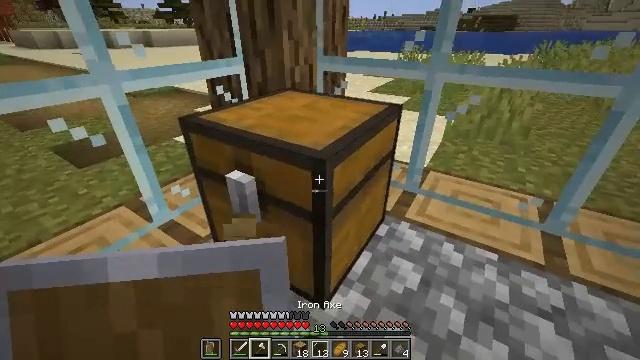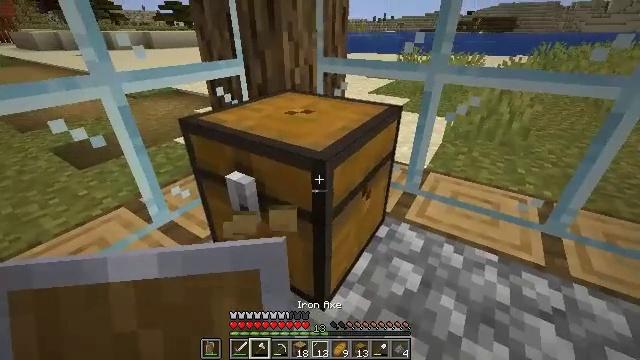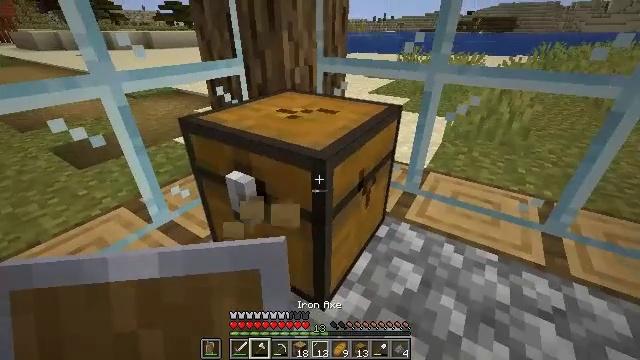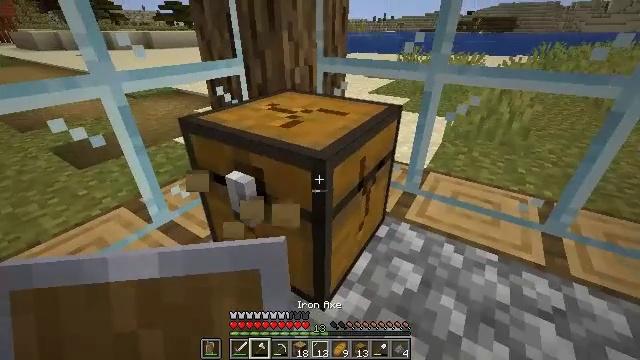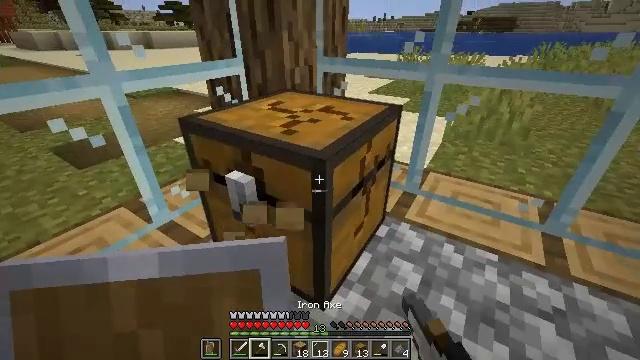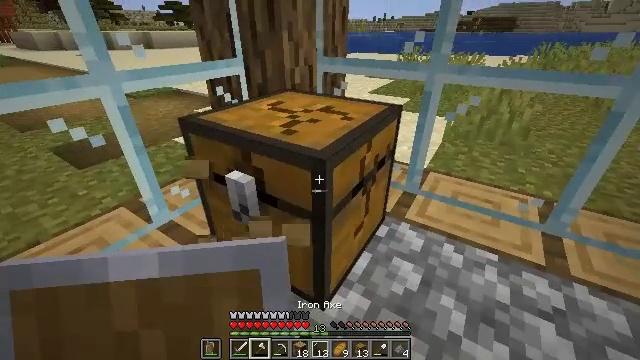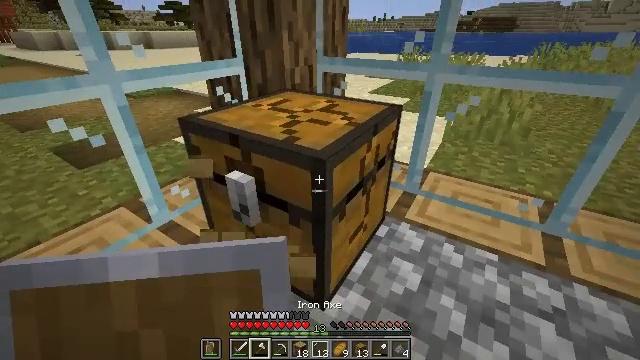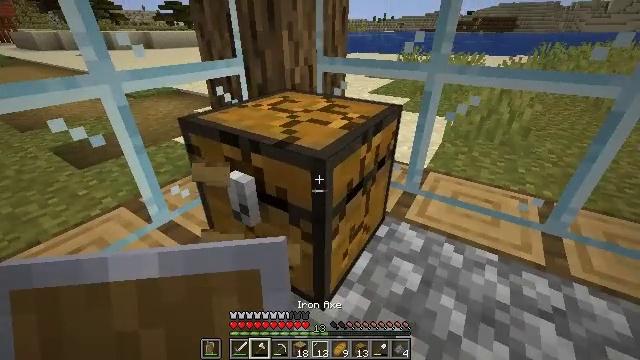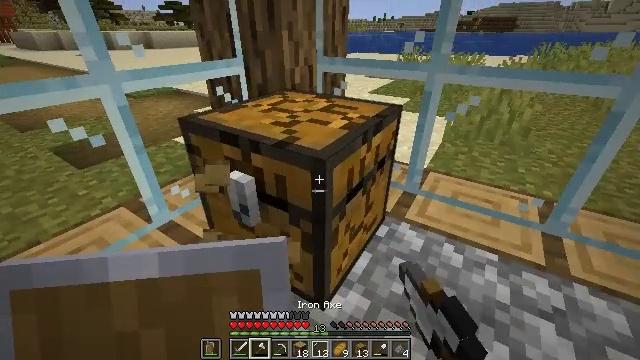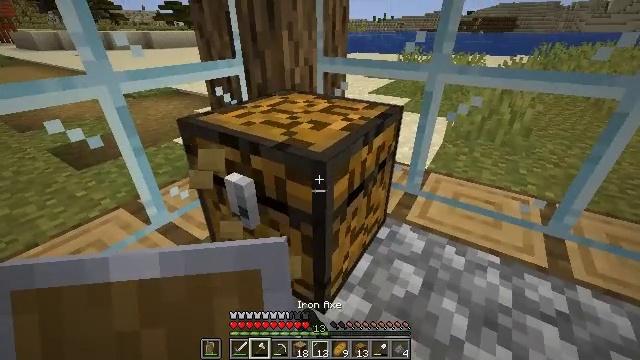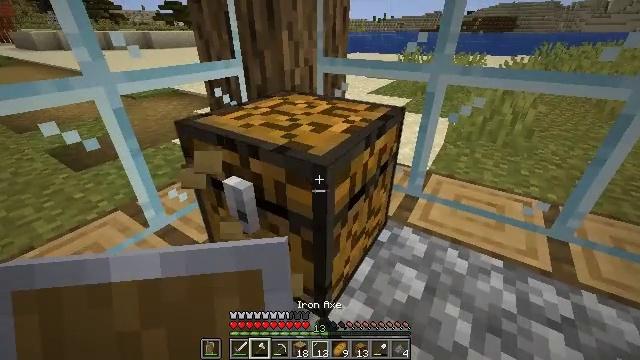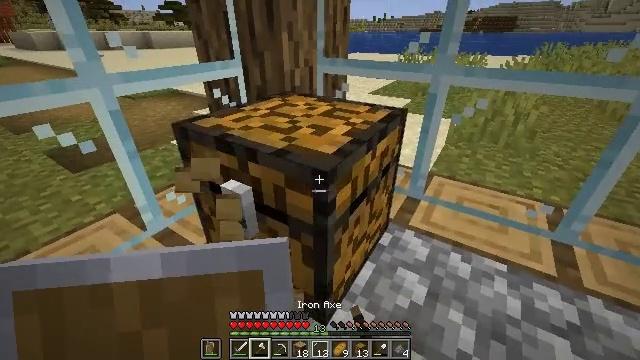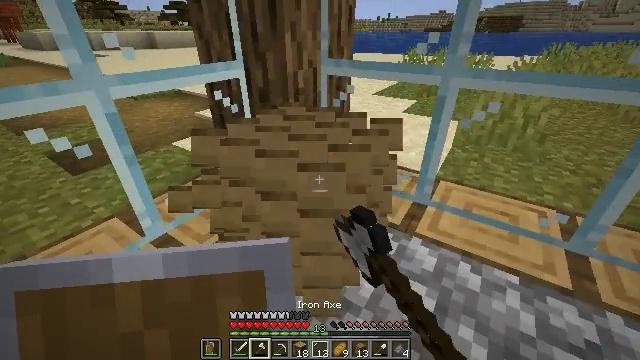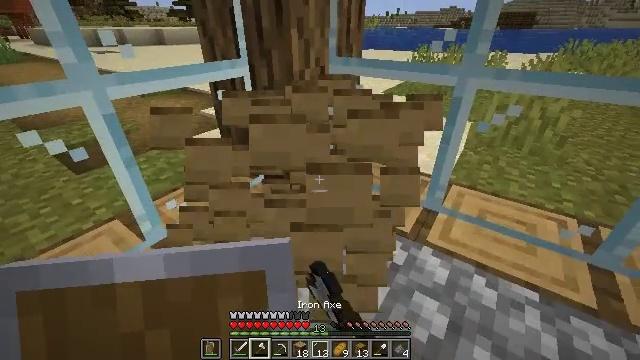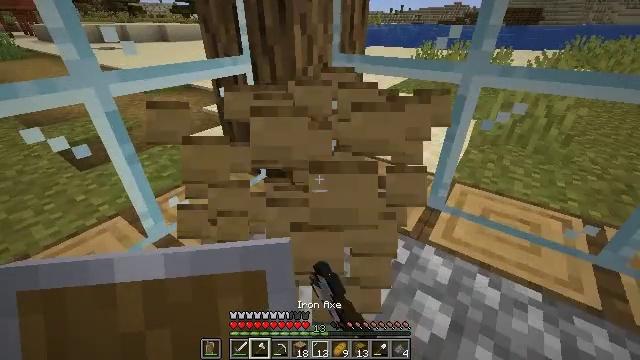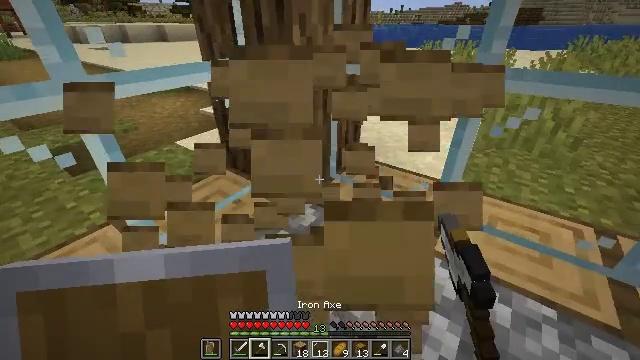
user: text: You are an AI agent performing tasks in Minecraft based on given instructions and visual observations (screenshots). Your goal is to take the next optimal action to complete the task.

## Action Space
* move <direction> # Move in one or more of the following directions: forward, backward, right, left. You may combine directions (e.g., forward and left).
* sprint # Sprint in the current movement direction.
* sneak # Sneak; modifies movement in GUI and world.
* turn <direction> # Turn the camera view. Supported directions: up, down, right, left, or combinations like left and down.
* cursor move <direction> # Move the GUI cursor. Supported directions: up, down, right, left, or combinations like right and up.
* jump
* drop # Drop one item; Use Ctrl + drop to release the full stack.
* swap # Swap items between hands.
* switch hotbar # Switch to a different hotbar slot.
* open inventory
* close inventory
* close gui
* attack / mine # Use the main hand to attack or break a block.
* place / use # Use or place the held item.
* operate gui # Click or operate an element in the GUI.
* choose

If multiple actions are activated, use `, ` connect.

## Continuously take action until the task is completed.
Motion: motion action
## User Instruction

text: Attack the chest to pick it up.
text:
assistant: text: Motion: sneak, attack / mine
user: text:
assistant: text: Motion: sneak, attack / mine
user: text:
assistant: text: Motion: sneak, attack / mine
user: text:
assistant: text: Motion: sneak, attack / mine
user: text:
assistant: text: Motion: sneak, attack / mine
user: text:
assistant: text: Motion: sneak, attack / mine
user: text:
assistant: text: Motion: sneak, attack / mine
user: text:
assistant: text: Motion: sneak, attack / mine
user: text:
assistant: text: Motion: move forward, sneak, attack / mine
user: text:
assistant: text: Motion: move forward, sneak, attack / mine
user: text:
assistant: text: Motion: move forward, sneak, attack / mine
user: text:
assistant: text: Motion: move forward, sneak, attack / mine
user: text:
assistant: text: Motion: move forward, sneak, turn left, attack / mine
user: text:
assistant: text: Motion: move forward, sneak, attack / mine
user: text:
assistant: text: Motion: move forward, sneak, attack / mine
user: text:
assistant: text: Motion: move forward, sneak, attack / mine
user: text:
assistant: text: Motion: sneak, attack / mine